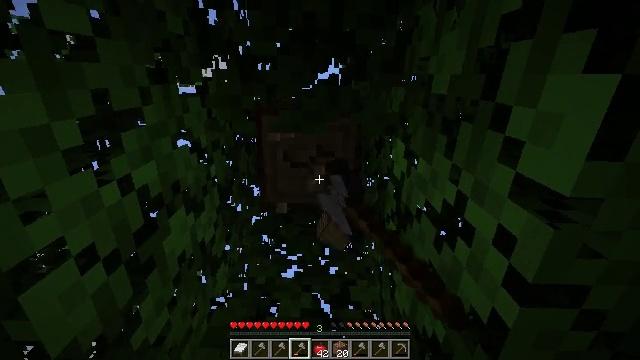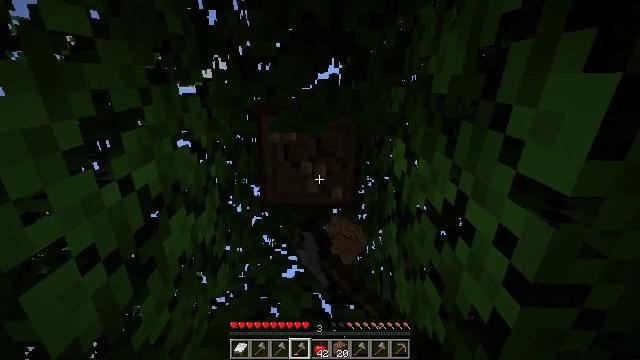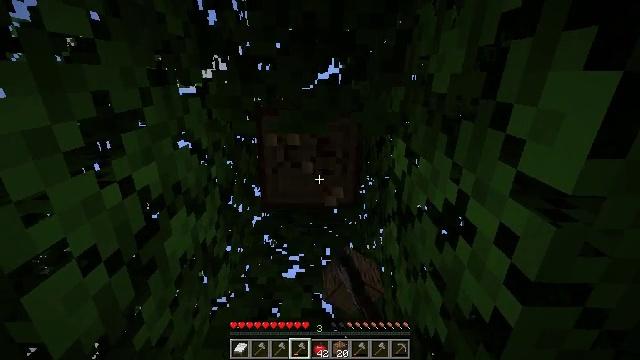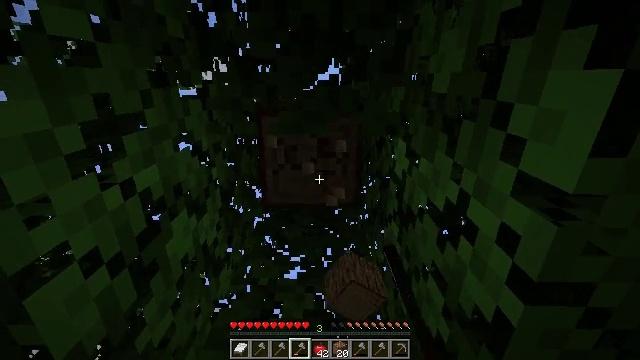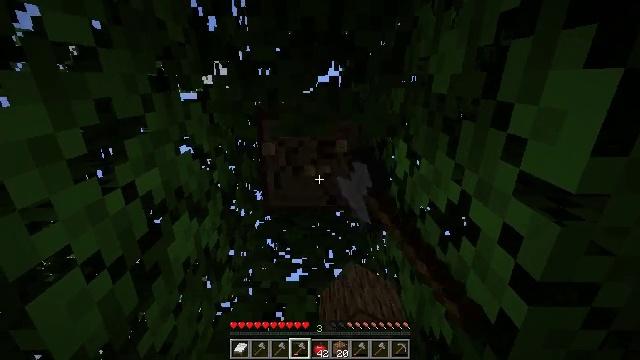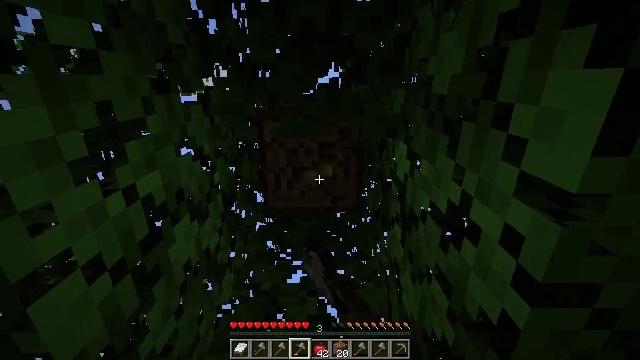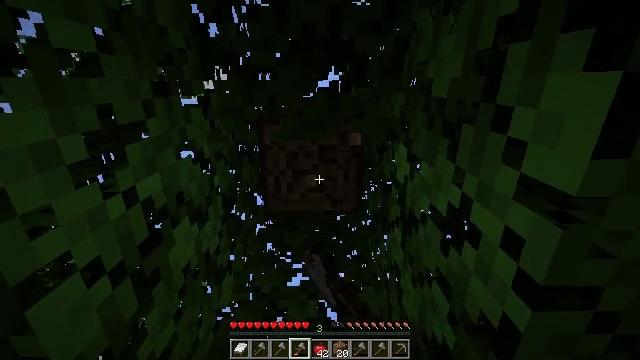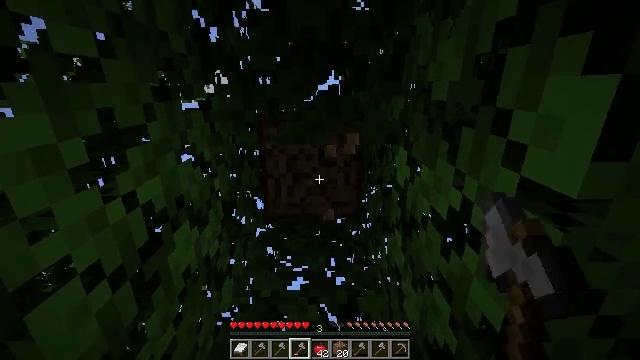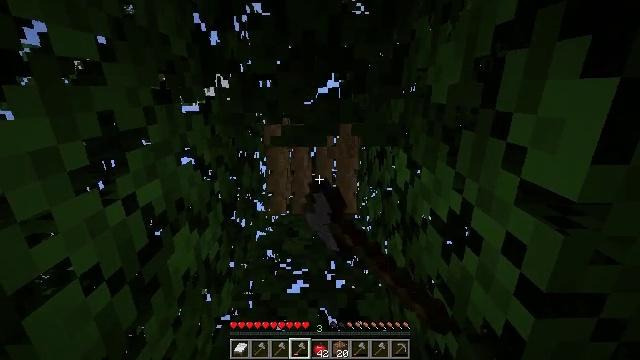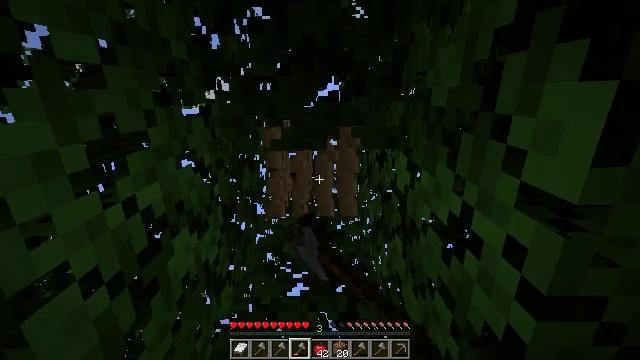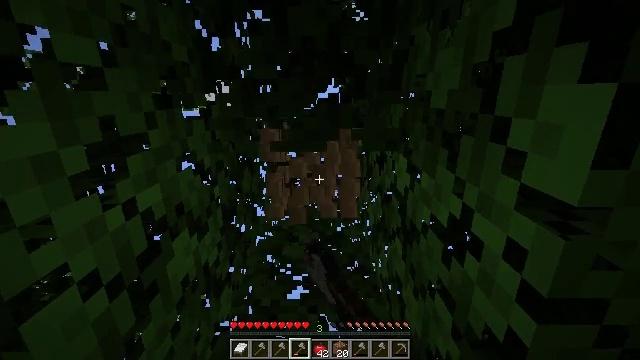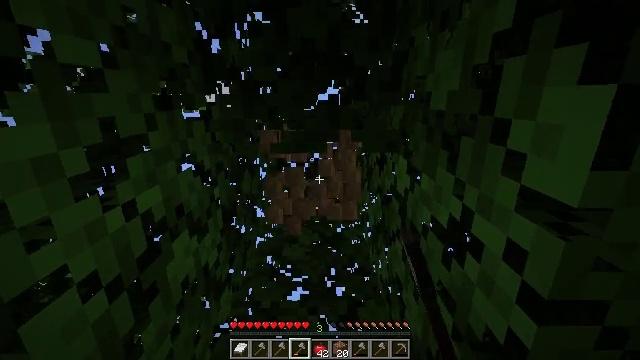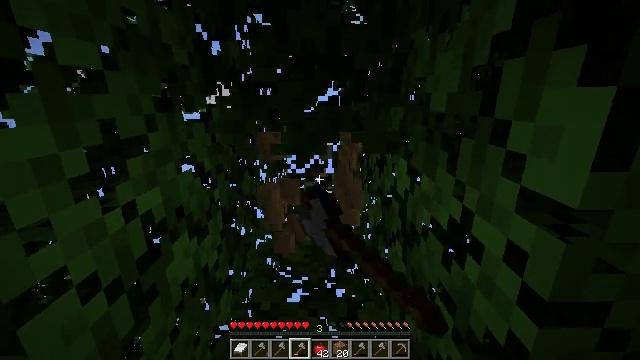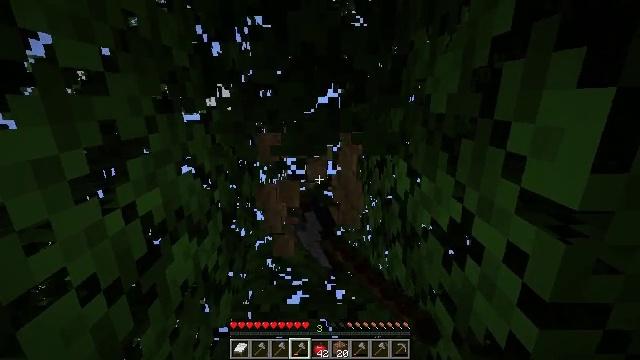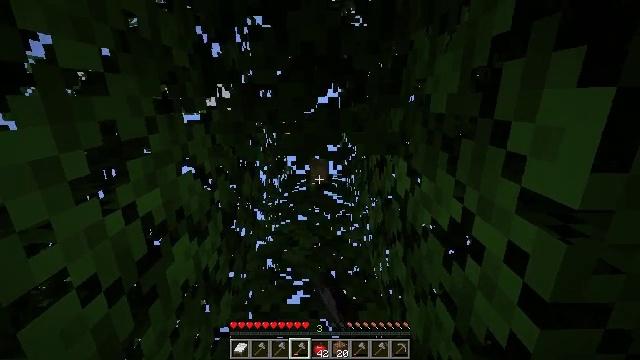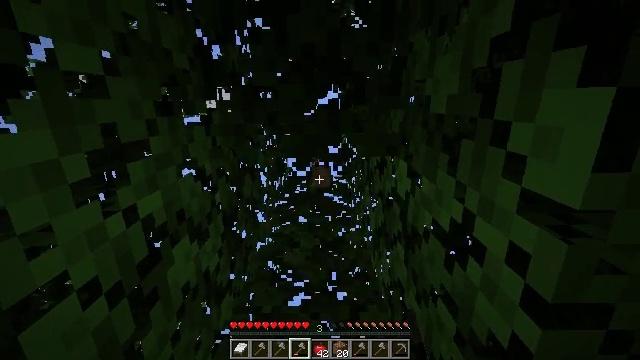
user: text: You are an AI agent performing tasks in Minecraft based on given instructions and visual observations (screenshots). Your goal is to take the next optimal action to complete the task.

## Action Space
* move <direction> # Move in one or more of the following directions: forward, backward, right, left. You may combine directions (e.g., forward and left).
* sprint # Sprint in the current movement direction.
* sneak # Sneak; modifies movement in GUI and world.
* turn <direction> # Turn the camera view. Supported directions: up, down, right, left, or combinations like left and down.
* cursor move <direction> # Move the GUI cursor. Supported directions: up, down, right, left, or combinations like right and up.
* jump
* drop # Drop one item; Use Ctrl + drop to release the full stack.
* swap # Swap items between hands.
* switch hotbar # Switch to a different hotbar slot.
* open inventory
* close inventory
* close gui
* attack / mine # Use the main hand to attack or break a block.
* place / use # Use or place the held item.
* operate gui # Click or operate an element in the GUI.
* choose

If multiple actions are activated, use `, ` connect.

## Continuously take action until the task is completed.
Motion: motion action
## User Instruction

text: Break the tree to get oak logs.
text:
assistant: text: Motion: attack / mine
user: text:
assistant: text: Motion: attack / mine
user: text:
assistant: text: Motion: attack / mine
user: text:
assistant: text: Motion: attack / mine
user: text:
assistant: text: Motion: attack / mine
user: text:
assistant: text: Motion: attack / mine
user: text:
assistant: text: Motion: attack / mine
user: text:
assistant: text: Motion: attack / mine
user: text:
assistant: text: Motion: attack / mine
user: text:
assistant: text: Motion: attack / mine
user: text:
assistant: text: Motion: attack / mine
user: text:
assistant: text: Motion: attack / mine
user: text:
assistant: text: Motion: attack / mine
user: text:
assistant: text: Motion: attack / mine
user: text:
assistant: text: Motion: attack / mine
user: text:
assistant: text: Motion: no_op
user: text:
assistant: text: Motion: turn down
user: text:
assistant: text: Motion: turn right and down
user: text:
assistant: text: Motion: turn down
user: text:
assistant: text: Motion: turn down
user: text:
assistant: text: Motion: turn left and down
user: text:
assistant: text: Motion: attack / mine
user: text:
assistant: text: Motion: attack / mine
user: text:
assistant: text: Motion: attack / mine
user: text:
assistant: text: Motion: attack / mine
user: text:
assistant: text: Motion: attack / mine
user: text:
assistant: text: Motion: attack / mine
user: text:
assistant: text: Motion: turn down, attack / mine
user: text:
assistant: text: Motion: turn down, attack / mine
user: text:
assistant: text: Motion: turn down, attack / mine